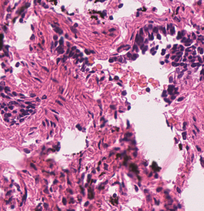
Tumor epithelial tissue: yes
Tumor-associated stroma tissue: yes
Normal tissue: no